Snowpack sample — Buffalo Mountain, Silverthorne, Colorado, USA (1/25/25, 10:11 AM MST)
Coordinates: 39.6222, -106.1139
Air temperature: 22 °F
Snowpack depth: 110 cm
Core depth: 40 cm
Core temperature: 46.4 °F
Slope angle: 12°, slope face: 102°
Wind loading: high
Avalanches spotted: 0
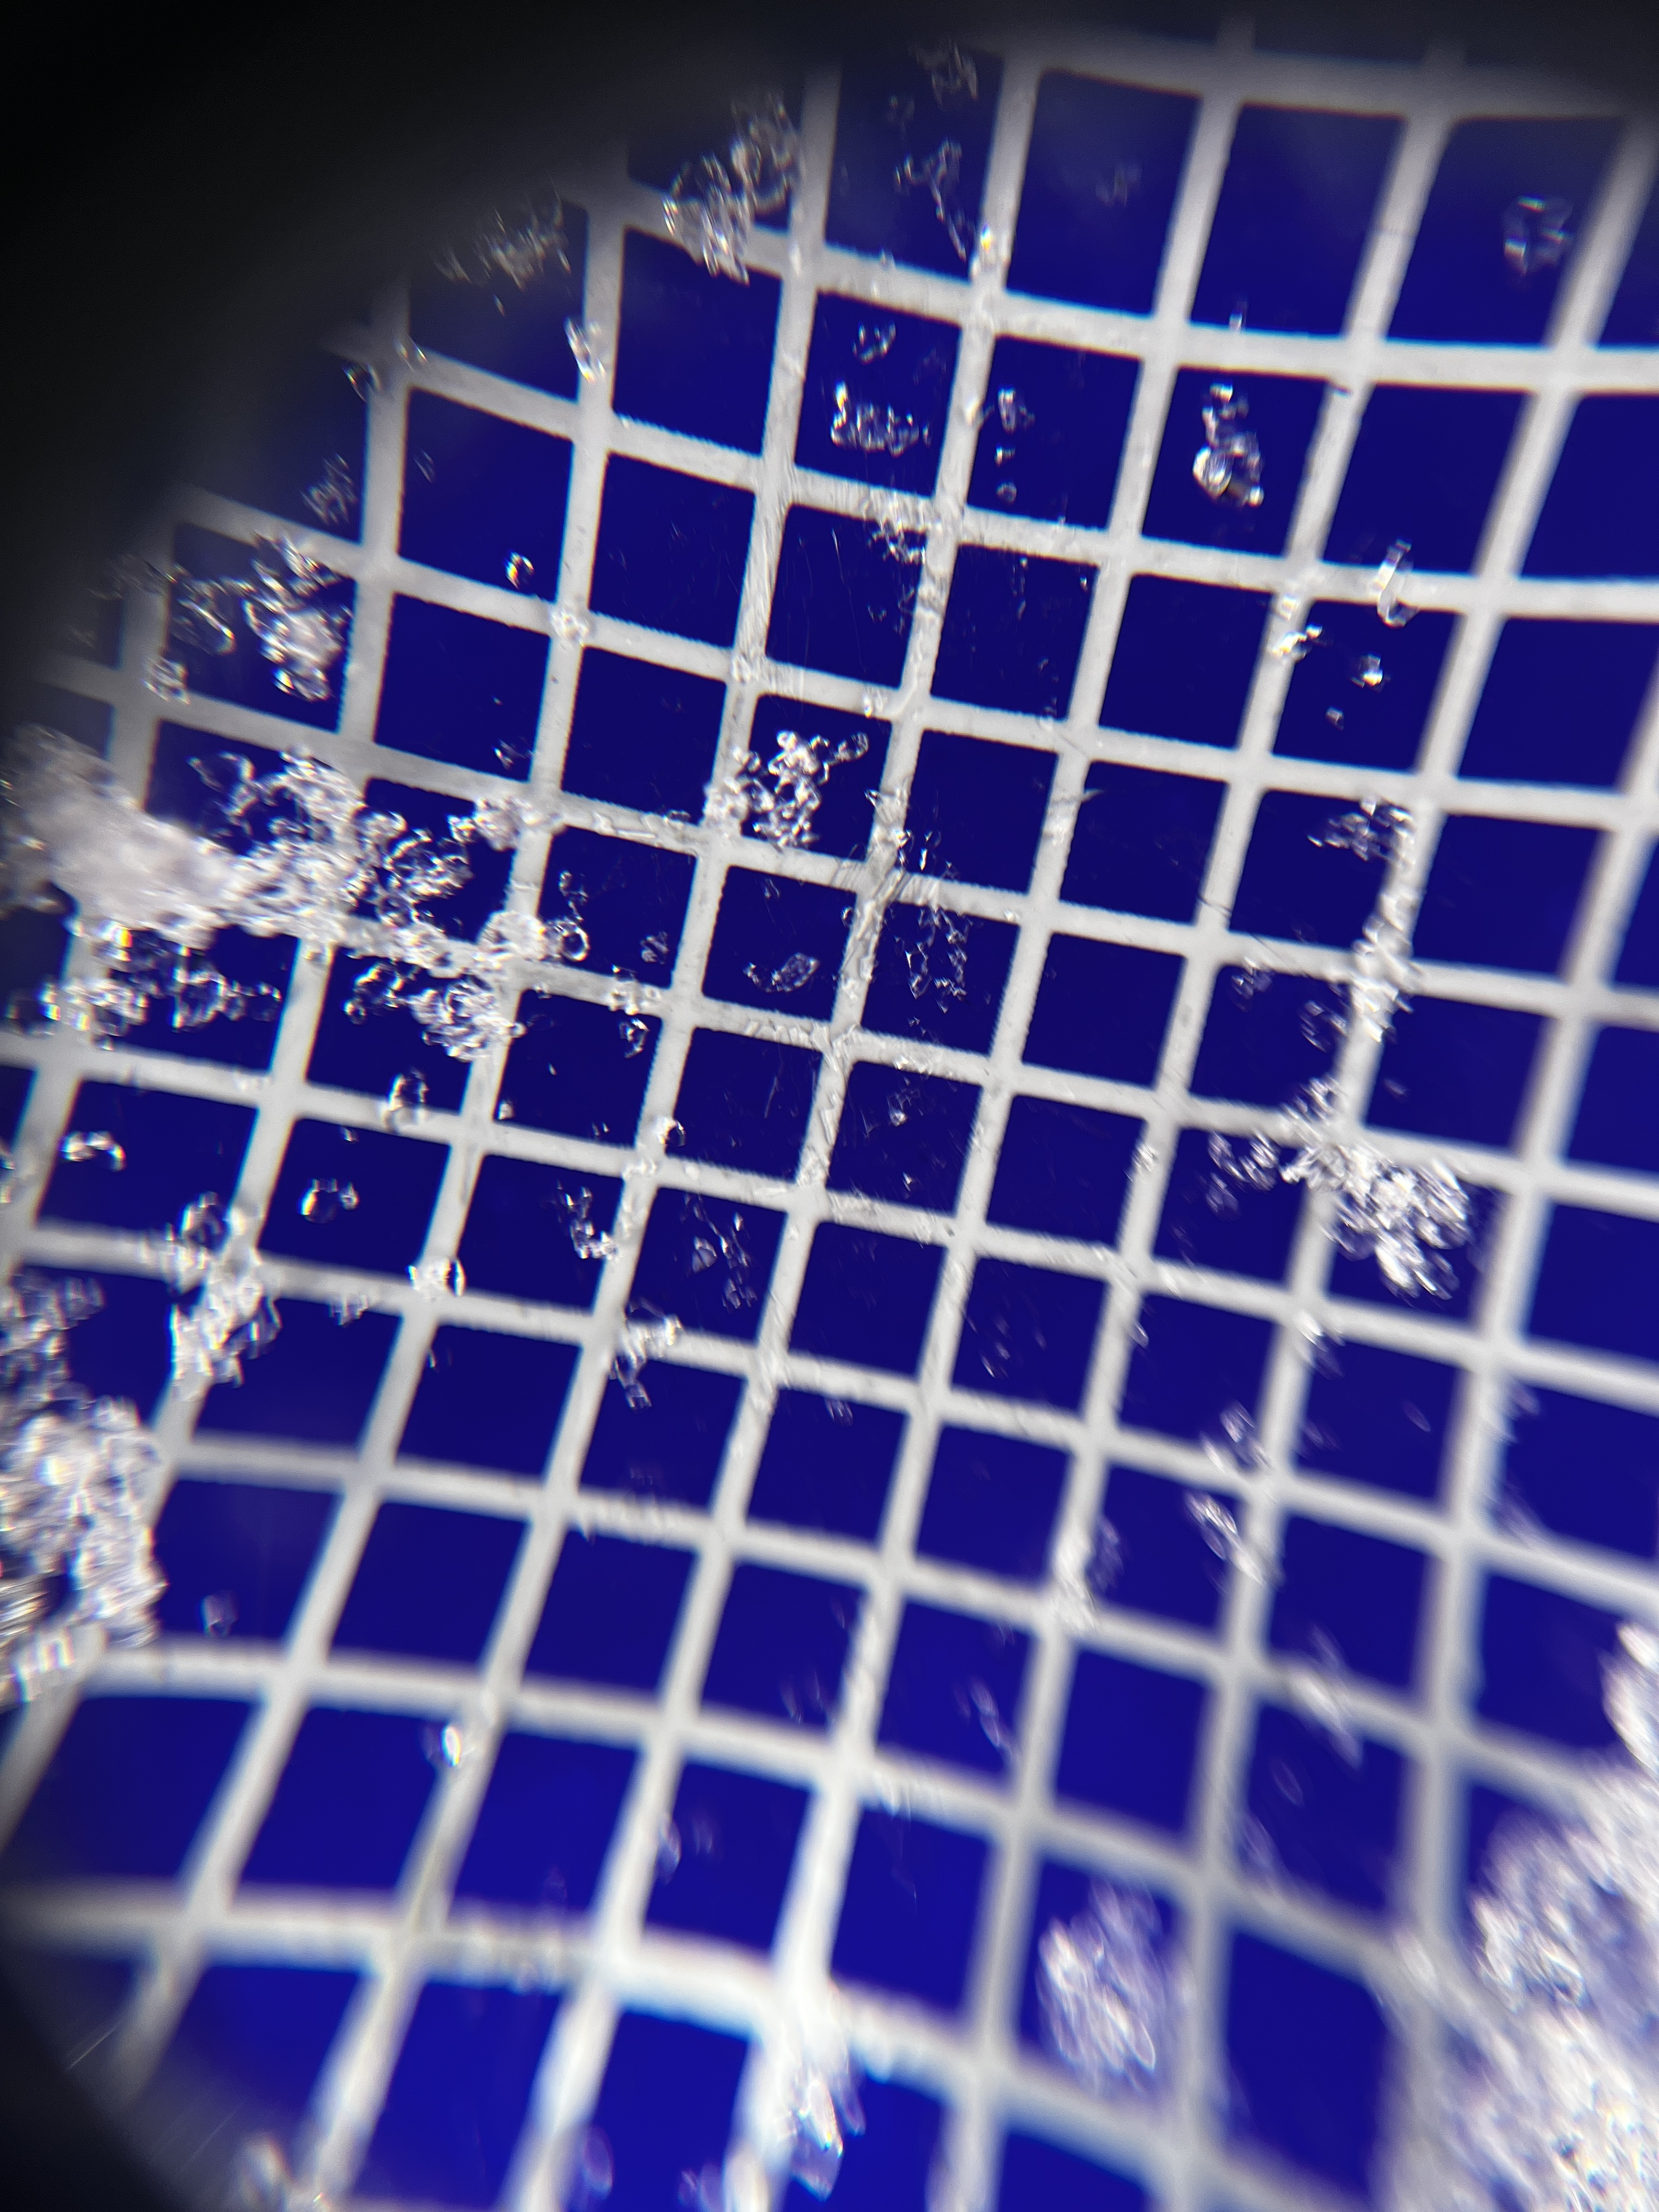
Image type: magnified_profile
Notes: No avalanches nearby, collected on the outskirts of a fire break 15 meters from the treeline, on way to Buffalo and Red Mountain